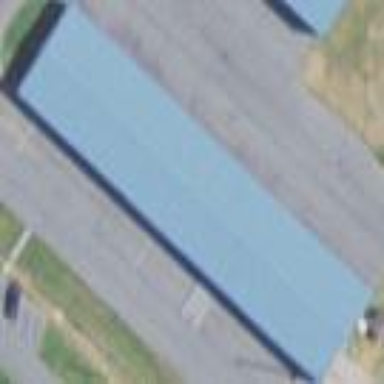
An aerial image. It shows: Hangar located at airport.